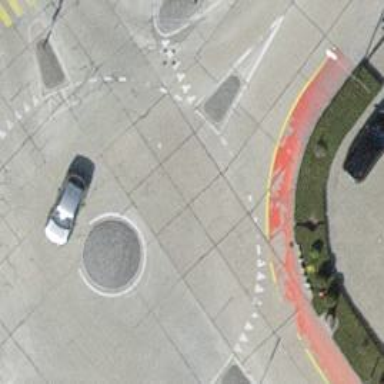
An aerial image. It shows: Unclassified asphalt road with roundabout junction. There are separate sidewalks along the road.